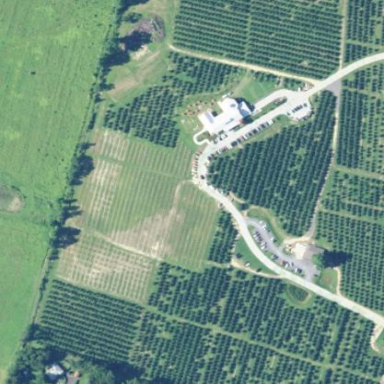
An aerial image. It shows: Orchard.